Question: I am struggling to get order items when admin create order from backend manually. I need it to calculate shipping.
I tried few methods to get all cart items but they didnt work so far,
What I have tried are
'''
Mage::getSingleton('adminhtml/session_quote')->getQuote()->getAllItems()
'''
and
'''
Mage::getSingleton('adminhtml/session_quote')->getOrder()->getAllItems()
'''
I need to get it when admin click on Get shipping methods and Rates link in create order screen

Please help me.
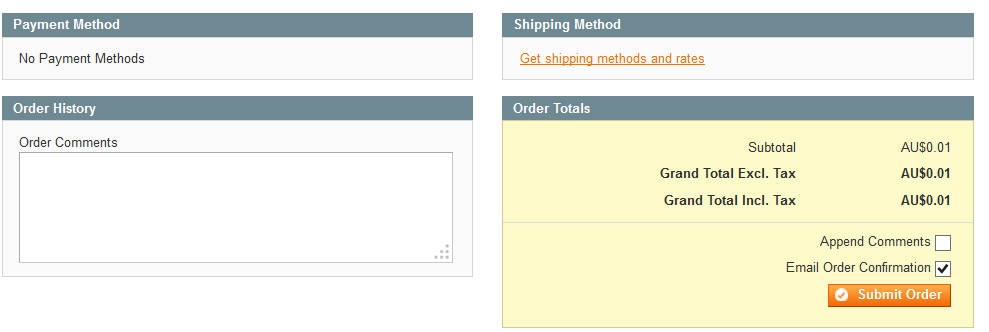
Answer: I assume you are trying to create a new shipping method.
If that's the case <URL>.
If you follow that tutorial, in the method 'collectRates($request)', that is in charge of calculating the shipping cost you should be able to access the quote items like this:
'$request->getAllItems()'.
The '$request' variable is passed to all the shipping methods and contains among others the items in the quote.